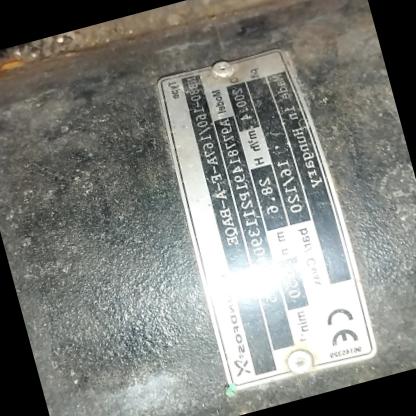
Klasa: tabliczka-znamionowa